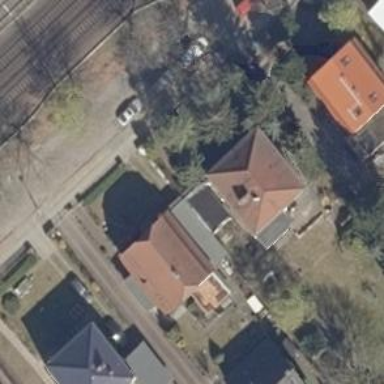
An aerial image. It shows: Detached building with gambrel roof shape.